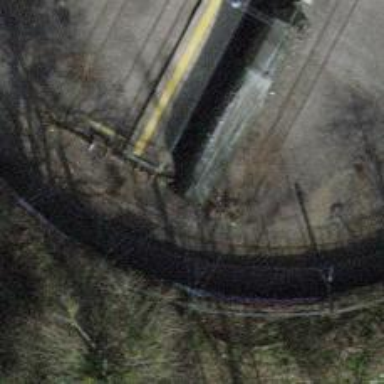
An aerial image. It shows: Railway buffer stop.